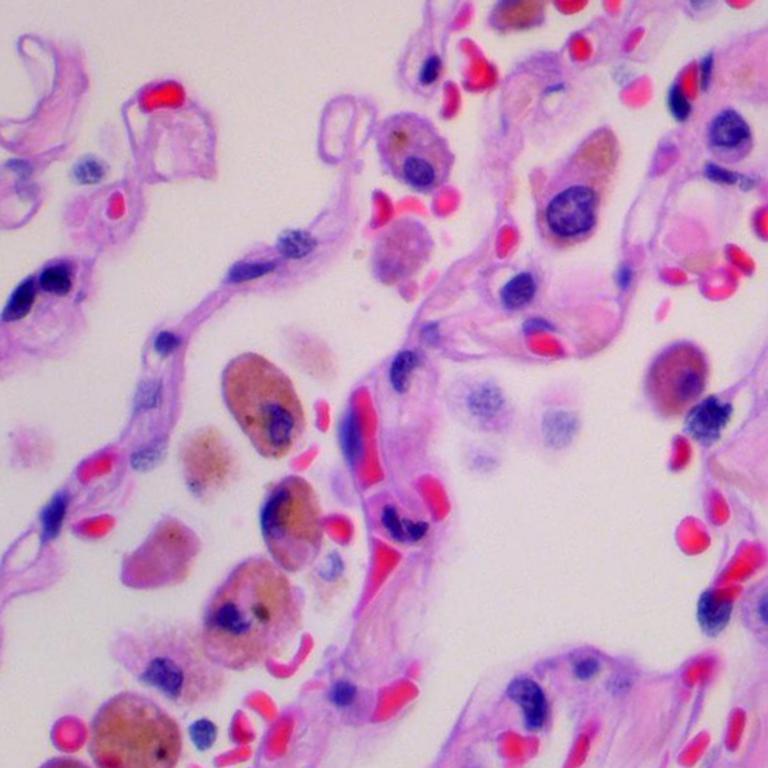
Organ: lung
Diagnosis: benign